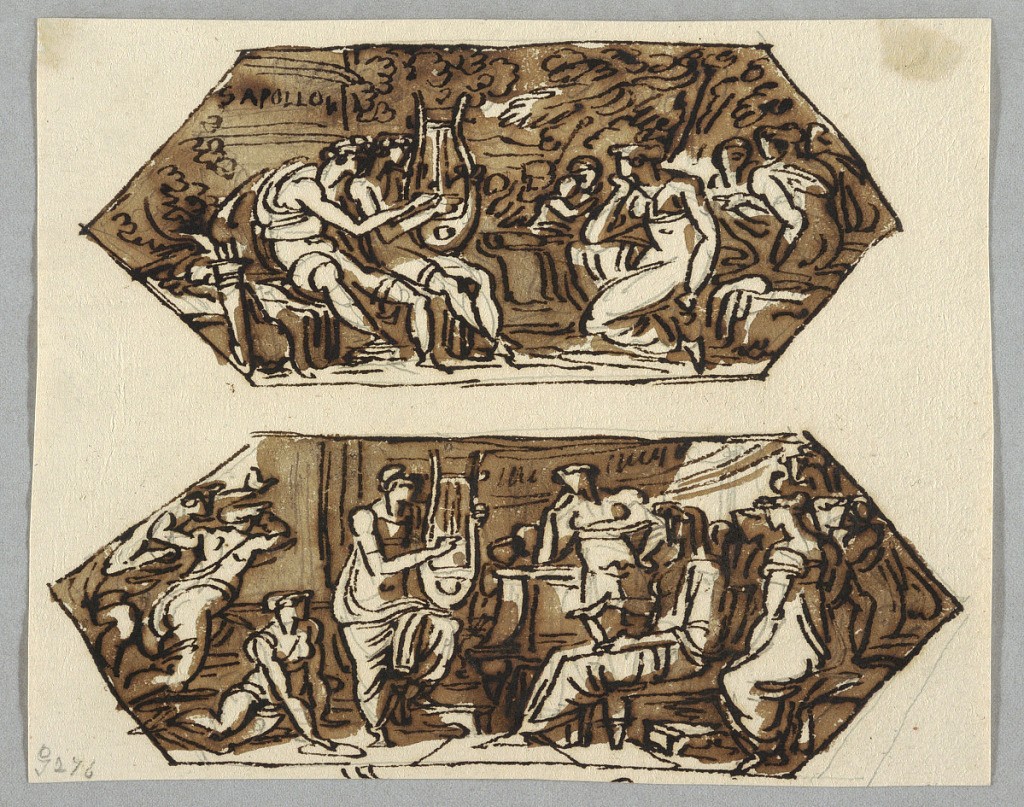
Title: Orpheus Among the Muses; Orpheus Playing the Lyre
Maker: Felice Giani, Italian, 1758–1823
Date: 1810
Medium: Pen and brown ink, brush and brown wash on cream paper
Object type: Drawing
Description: Horizontal rectangle. Top; the Muses teaching Orpheus to play the lyre. A bearded man, a mother with a child, girls are listening. | Bottom: A woman Orpheus? plays lyre standing in an amphitheatre with many women listening. At the lower edge are two parts belonging to 1901-39-947, as e.g. the points of the trident of the Triton.